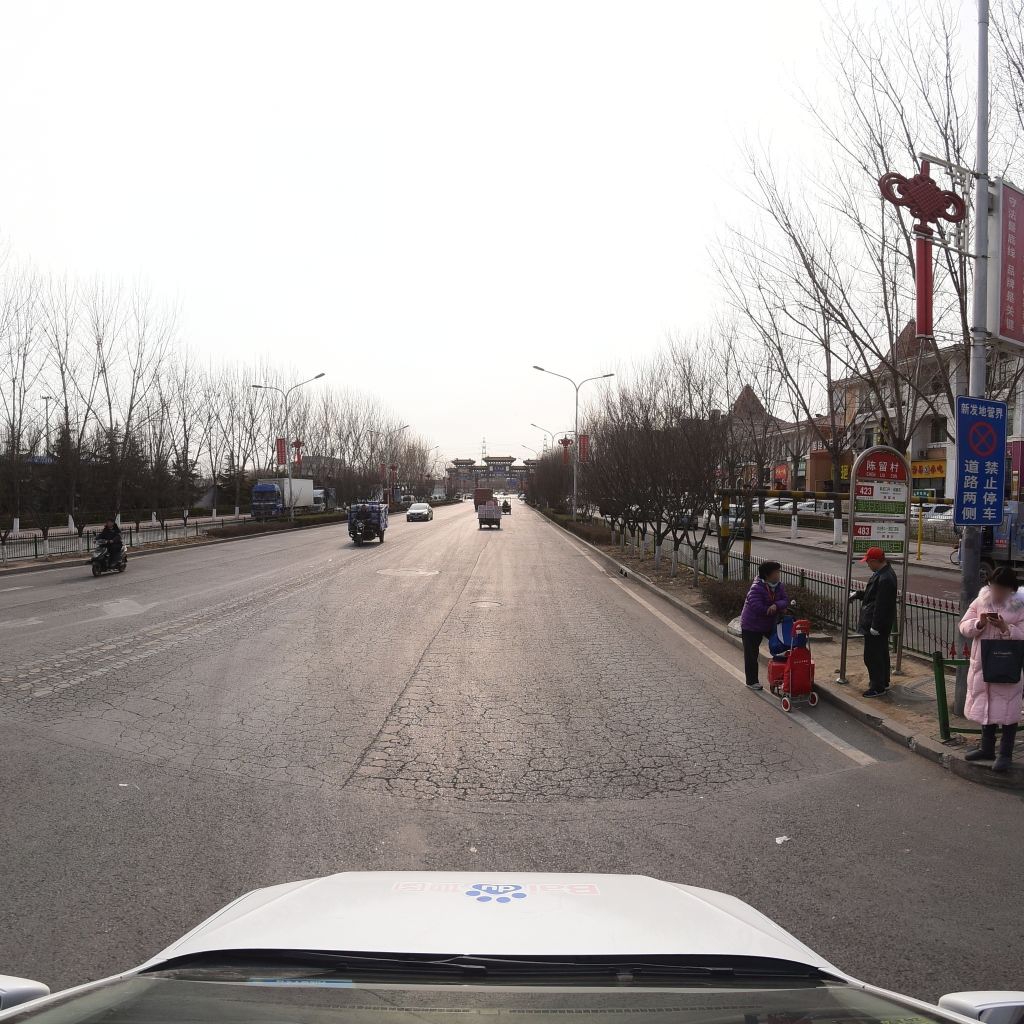
Region: Fengtai
Road damage annotations: alligator crack, manhole cover, manhole cover